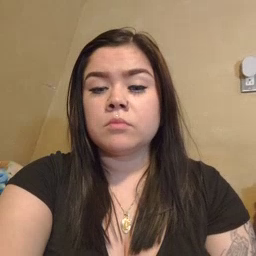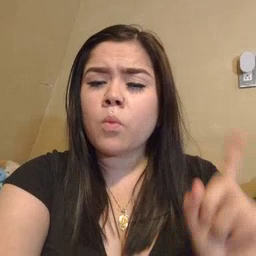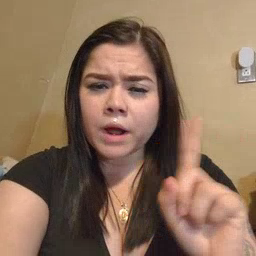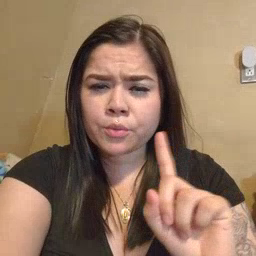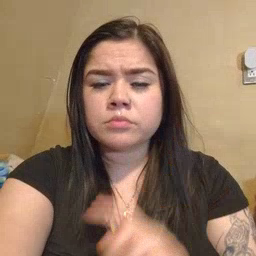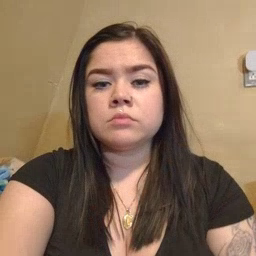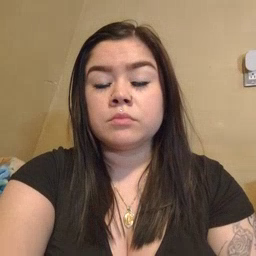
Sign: where